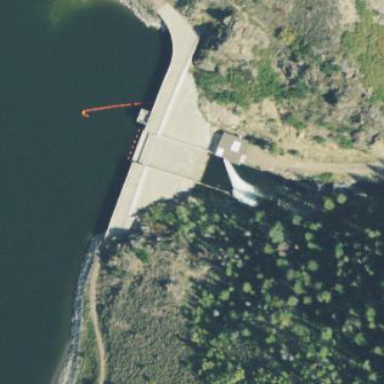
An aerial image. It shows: Dam across waterway.